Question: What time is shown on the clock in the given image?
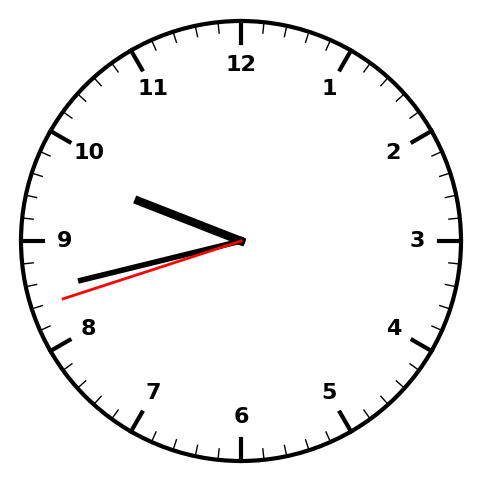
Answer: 09:42:42